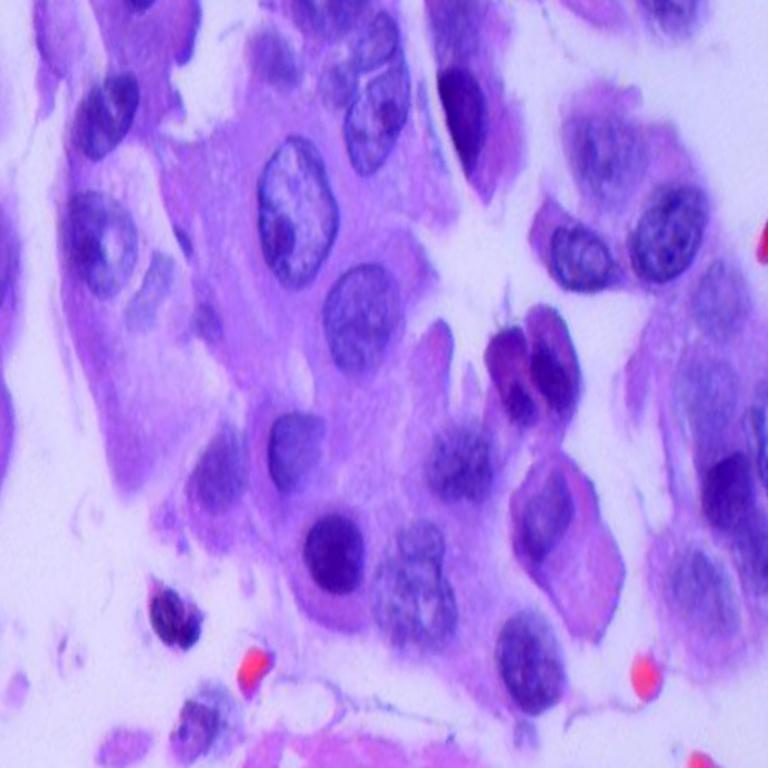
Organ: lung
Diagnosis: adenocarcinomas